【题型】填空题　【知识点】平面几何　【难度】easy
已知：如图, $E$、$B$、$C$ 三点在一条直线上, $AD // BC$, $AD = BC$, 点 $F$ 是 $AE$ 的中点, 如果 $BD = EC$, 那么 $\angle BFD = $ \_\_\_\_\_\_ 度。

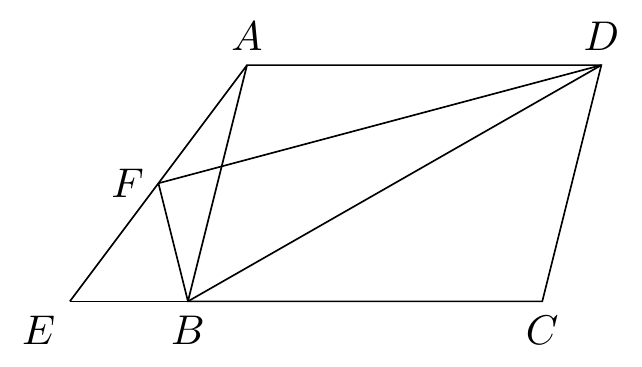
【解答】
解：延长 $DA$、$BF$ 相交于点 $G$,

$\because$ $AD // BC$,

$\therefore$ $\angle G = \angle EBF$, $\angle GAF = \angle E$,

$\because$ 点 $F$ 是 $AE$ 的中点,

$\therefore$ $AF = EF$,

在 $\triangle AGF$ 和 $\triangle EBF$ 中,

$\begin{cases}
\angle G = \angle EBF \\
\angle GAF = \angle E \\
AF = EF
\end{cases}$

$\therefore$ $\triangle AGF \cong \triangle EBF$(AAS),

$\therefore$ $AG = EB$, $GF = BF$,

$\because$ $AD = BC$,

$\therefore$ $AD + AG = BC + EB$, 即 $DG = EC$,

$\because$ $BD = EC$,

$\therefore$ $BD = DG$,

$\therefore$ $DF \perp BG$,

$\therefore$ $\angle BFD = 90^\circ$,

故答案为：90。
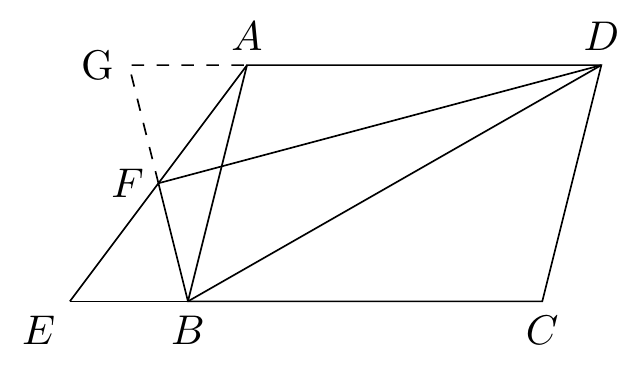